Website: bh-photo
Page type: customer-info-address
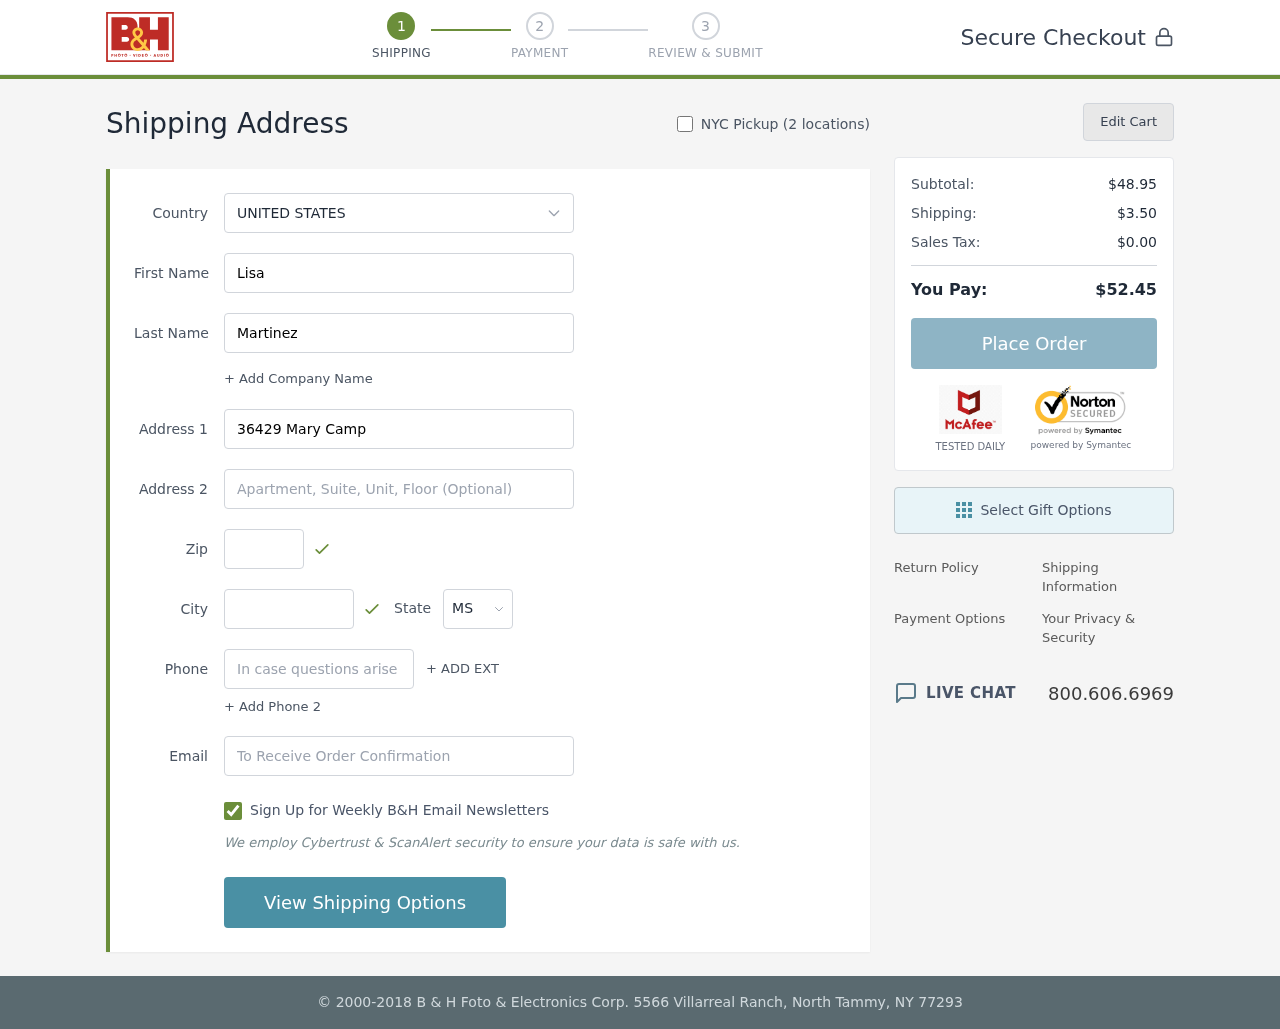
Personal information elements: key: PII_CITY
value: Martinezside
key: PII_COUNTRY
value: United States
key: PII_EMAIL
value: lmartinez@yahoo.com
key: PII_FIRSTNAME
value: Lisa
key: PII_LASTNAME
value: Martinez
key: PII_PHONE
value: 4324916372
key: PII_POSTCODE
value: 84052
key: PII_STATE_ABBR
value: MS
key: PII_STREET
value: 36429 Mary Camp
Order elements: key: ORDER_SUBTOTAL
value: $48.95
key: ORDER_SHIPPING_COST
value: $3.50
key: ORDER_TAX
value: $0.00
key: ORDER_TOTAL
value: $52.45